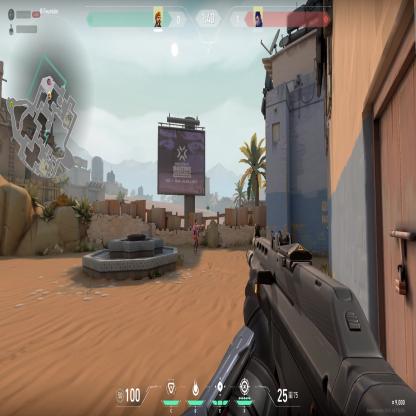
Label: enemy